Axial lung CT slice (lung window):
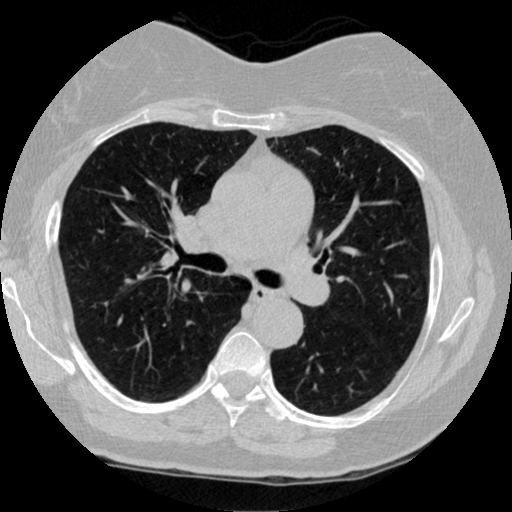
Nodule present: no